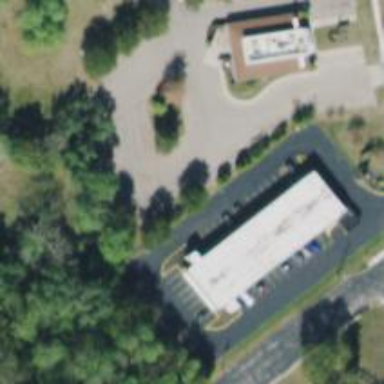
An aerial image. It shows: Building that is motel.